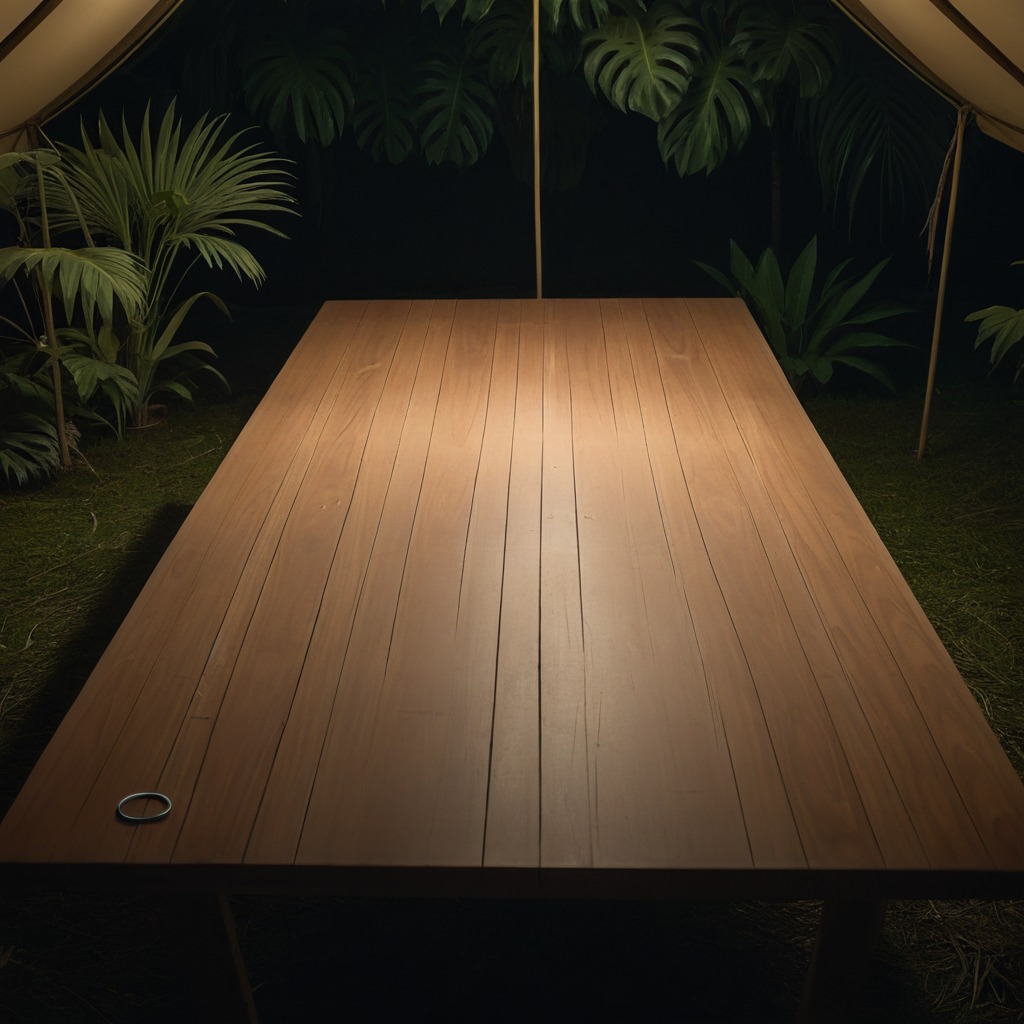
A rubber O-ring is lying on a wooden table inside a jungle field workshop tent at night with soft shadows.